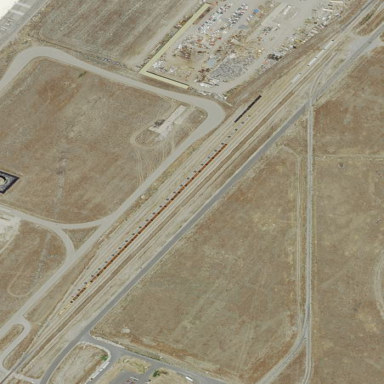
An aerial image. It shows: Railway area.